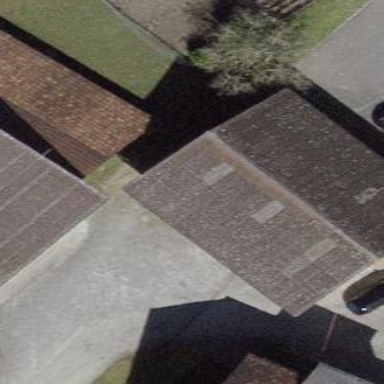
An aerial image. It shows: Shed.